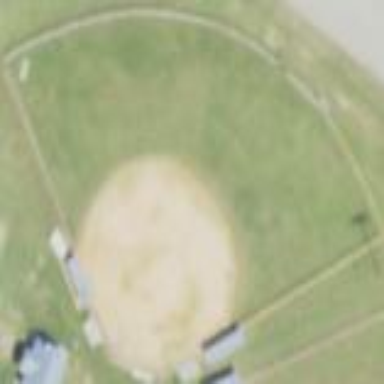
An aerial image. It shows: Baseball pitch for leisure land activities.